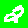
Digit: 2